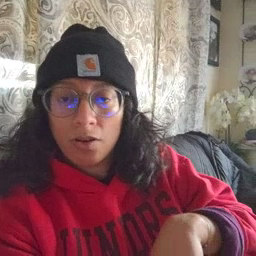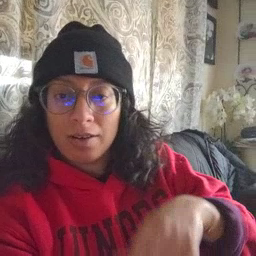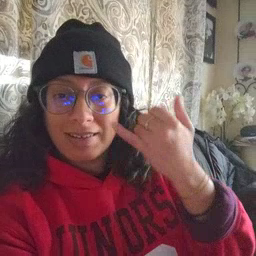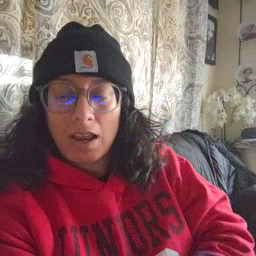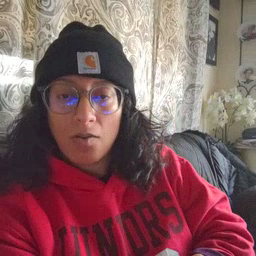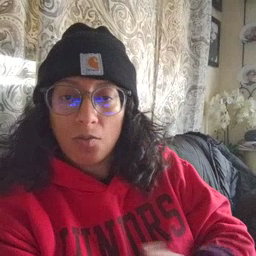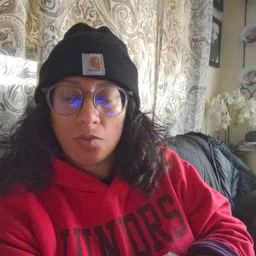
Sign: now